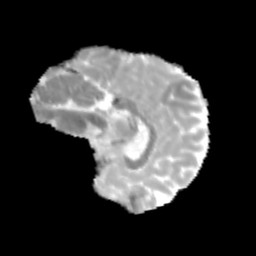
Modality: MD
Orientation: sagittal
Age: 12
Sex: male
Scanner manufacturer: siemens
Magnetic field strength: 3 T
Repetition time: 3.8 s
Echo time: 0.07 s